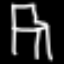
Label: chair